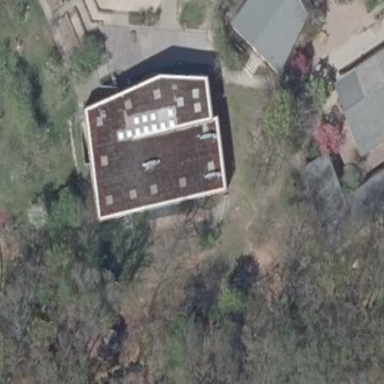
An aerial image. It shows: School building.